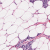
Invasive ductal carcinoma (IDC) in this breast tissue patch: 1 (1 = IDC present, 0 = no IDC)